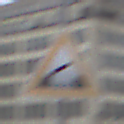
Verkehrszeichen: BeweglicheBruecke
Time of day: Midday
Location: Outdoor (Urban)
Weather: Overcast
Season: NotSpecified
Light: Natural